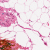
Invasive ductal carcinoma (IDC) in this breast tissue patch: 0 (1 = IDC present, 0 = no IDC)